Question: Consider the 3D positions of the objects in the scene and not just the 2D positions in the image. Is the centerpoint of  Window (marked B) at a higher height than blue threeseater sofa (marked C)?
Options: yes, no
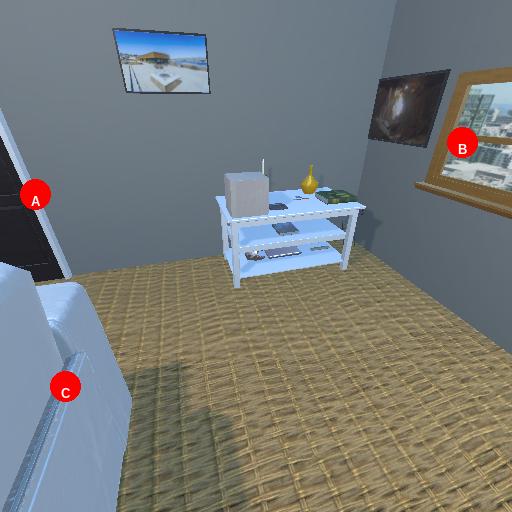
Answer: yes